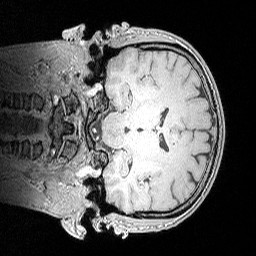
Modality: MP2RAGE
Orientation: coronal
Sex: male
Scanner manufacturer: siemens
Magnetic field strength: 3 T
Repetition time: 5 s
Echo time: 0.00292 s